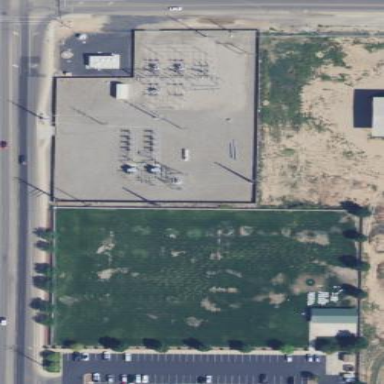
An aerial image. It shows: Distribution level power substation enclosed by wall.